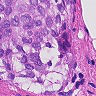
Metastatic tissue present: yes